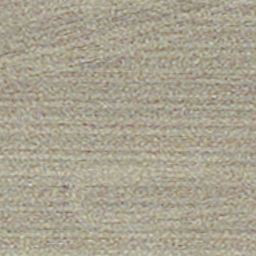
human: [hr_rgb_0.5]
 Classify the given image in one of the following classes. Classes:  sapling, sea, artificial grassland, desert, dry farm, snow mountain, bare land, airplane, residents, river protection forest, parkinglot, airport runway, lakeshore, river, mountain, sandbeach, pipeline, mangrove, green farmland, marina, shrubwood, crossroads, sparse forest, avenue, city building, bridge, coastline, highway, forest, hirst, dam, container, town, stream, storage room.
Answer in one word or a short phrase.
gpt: dry farm